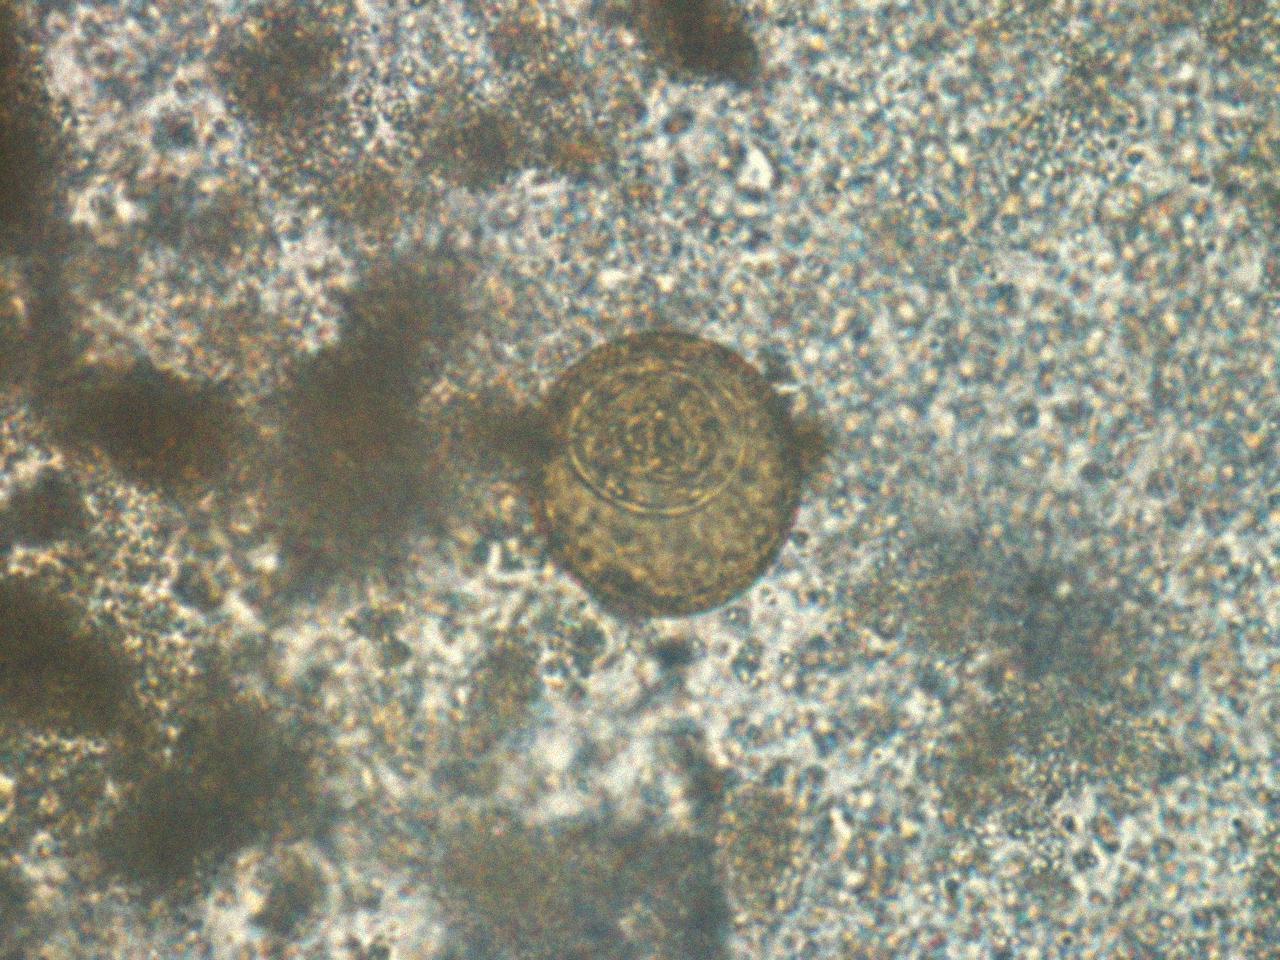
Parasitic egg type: Hymenolepis diminuta